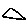
Label: triangle